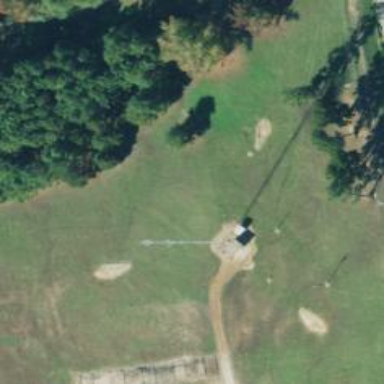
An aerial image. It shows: Man-made mast used for communication purposes.